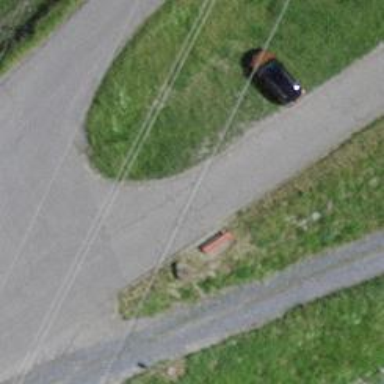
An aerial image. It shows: Red bench.